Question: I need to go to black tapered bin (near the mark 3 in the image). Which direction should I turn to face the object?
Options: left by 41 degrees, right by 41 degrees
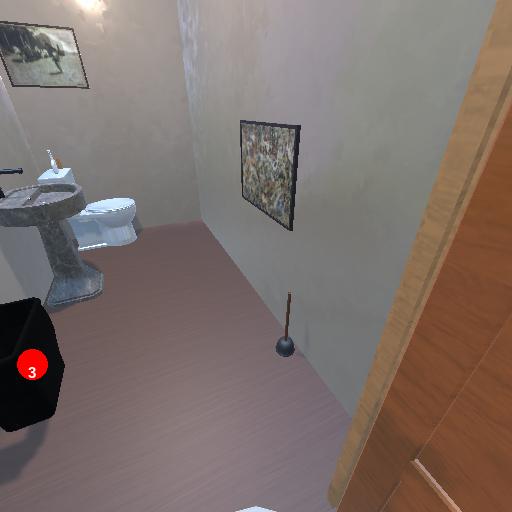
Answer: left by 41 degrees